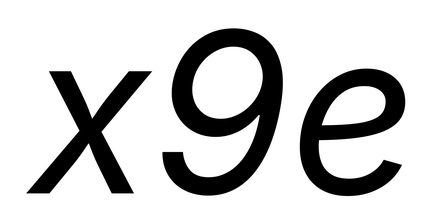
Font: Inter-Italic_Italic